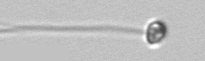
Label: flagellate